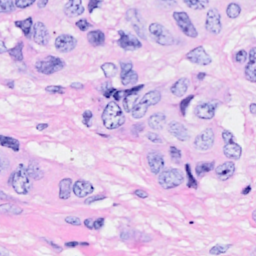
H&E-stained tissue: Breast